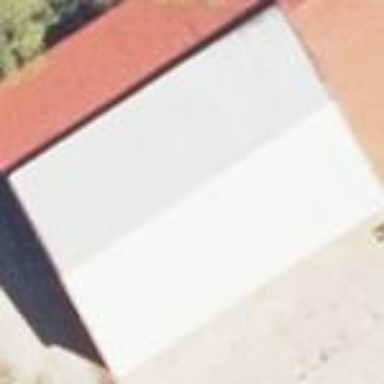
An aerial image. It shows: Garage.